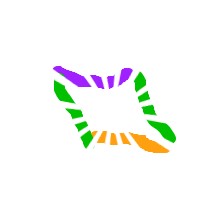
Shape: parallelogram